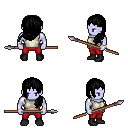
a pixel art fantasy rpg character, male body template, dark elf, purple skin, white sleeveless shirt, red pants, black left-swept hairstyle, bracelets, black shoes, spear, four views (front, back, left, right), 2x2 character sprite sheet, small pixel art, hard edges, no anti-aliasing